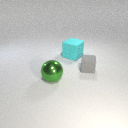
large cyan rubber cube to the left of small gray rubber cube